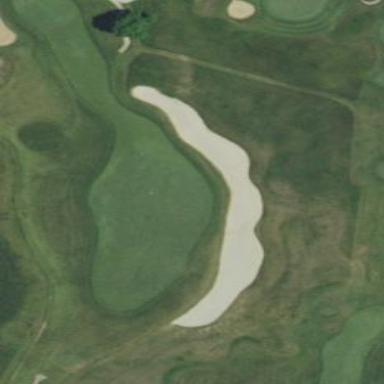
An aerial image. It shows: Golf bunker filled with sandy terrain.